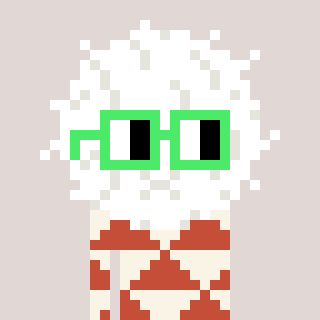
a pixel art character with square light green glasses, a cottonball-shaped head and a rust-colored body on a warm background